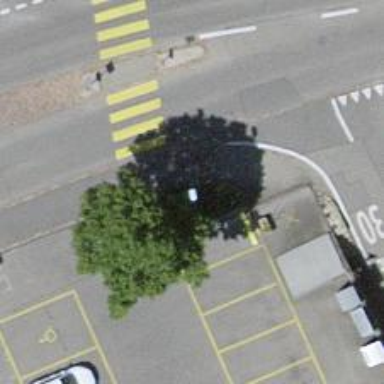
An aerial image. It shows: Support pole.